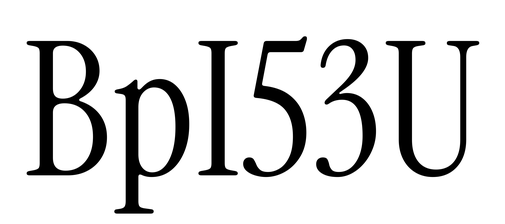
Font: InstrumentSerif-Regular